Chest X-ray:
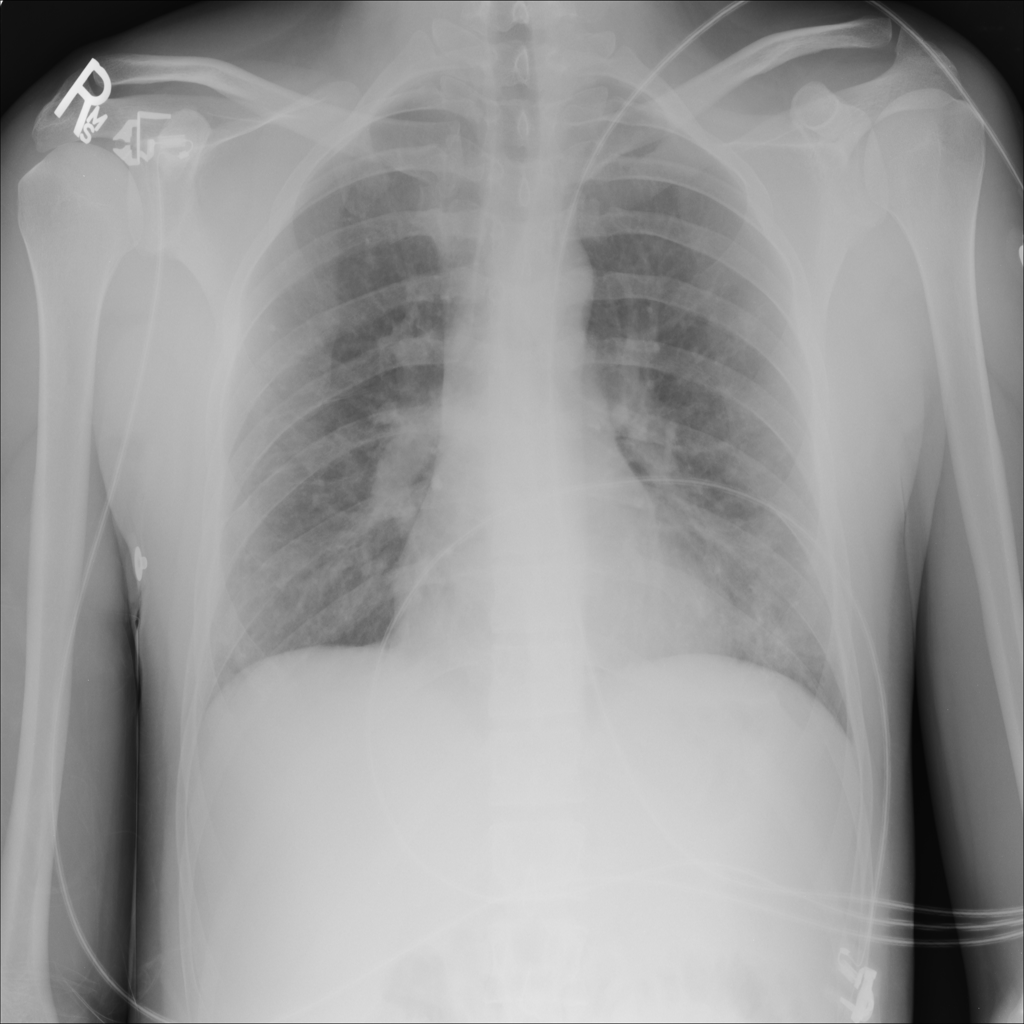
Findings: Consolidation
No abnormal finding: no